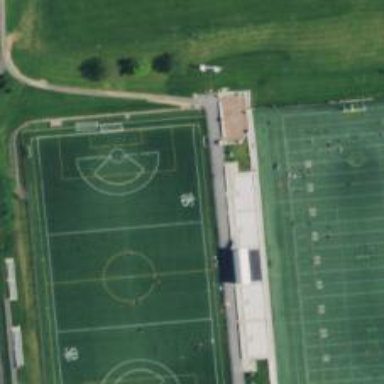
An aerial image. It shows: Field hockey pitch with artificial turf surface designated as leisure land.